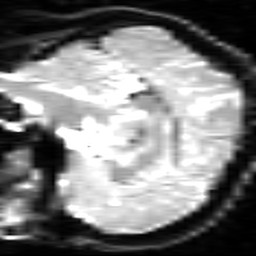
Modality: inplaneT2
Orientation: sagittal
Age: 26
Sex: female